Question: I am using Doctrine 2. Let's say we have two entities: and . Is it possible to have a bidirectional association with one column on the inversed side (User) and multiple columns on the owning side (Bug)?

If I define columns in the entity like this:
'''
/** @Entity */
class Bug {
/** @ManyToOne(targetEntity="User", inversedBy="associated_bugs") */
protected $reported_by;
/** @ManyToOne(targetEntity="User", inversedBy="associated_bugs) */
protected $assigned_to;
}
'''
then I don't know what to write in the entity...
'''
/** @Entity */
class User {
/**
* @OneToMany(targetEntity="Bug", mappedBy="???")
* @var Bug[]
**/
protected $associated_bugs;
}
'''
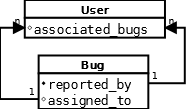
Answer: No this is something you can not do with mapping. Lets say you would set a list of bugs to 'User::associated_bugs'. How would you expect it to store that when calling persist?
You should map the 2 types of bugs separately and next combine them in a method.
'''
/** @Entity */
class User {
/**
* @OneToMany(targetEntity="Bug", mappedBy="reported_by")
* @var Bug[]
**/
protected $reported_bugs;
/**
* @OneToMany(targetEntity="Bug", mappedBy="assigned_to")
* @var Bug[]
**/
protected $assigned_bugs;
protected function getAssociatedBugs()
{
return array_merge($this->reported_bugs, $this->assigned_bugs);
}
}
'''